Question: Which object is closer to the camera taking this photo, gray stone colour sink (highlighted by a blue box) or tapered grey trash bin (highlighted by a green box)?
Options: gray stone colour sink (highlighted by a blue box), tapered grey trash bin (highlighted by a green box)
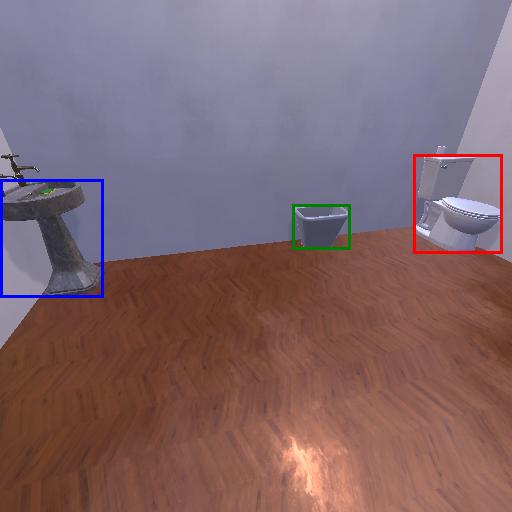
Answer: gray stone colour sink (highlighted by a blue box)